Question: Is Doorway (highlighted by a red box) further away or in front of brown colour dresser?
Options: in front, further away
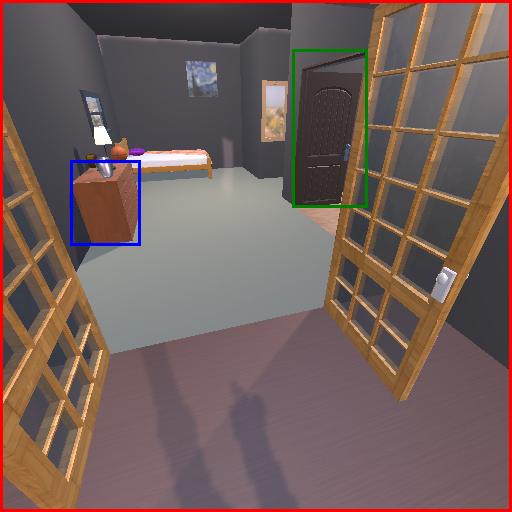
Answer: in front